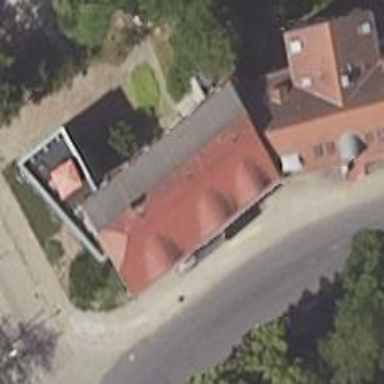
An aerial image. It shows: Apartment building with gabled roof made of roof tiles.